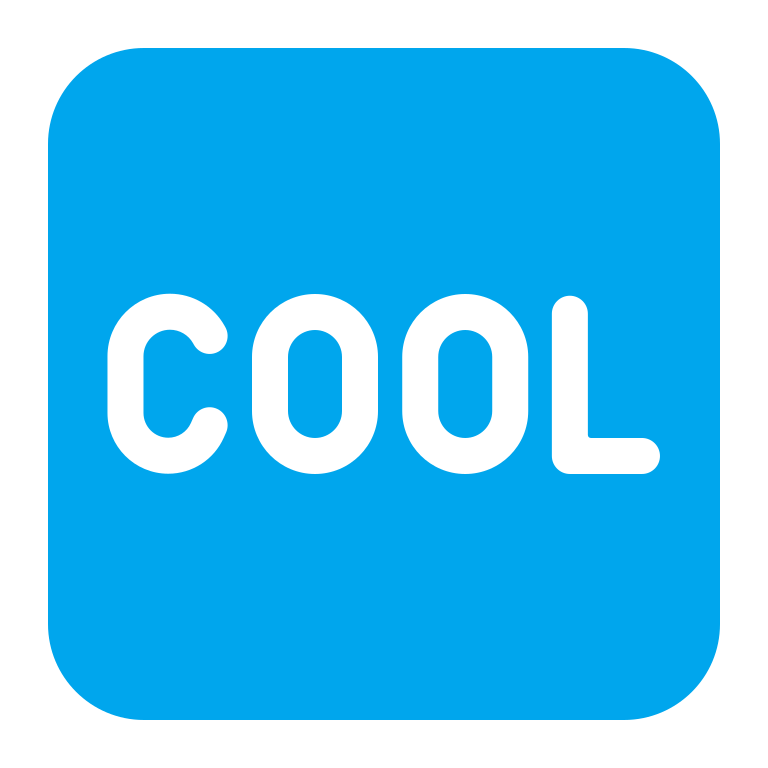
cool button flat